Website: apple
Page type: payment
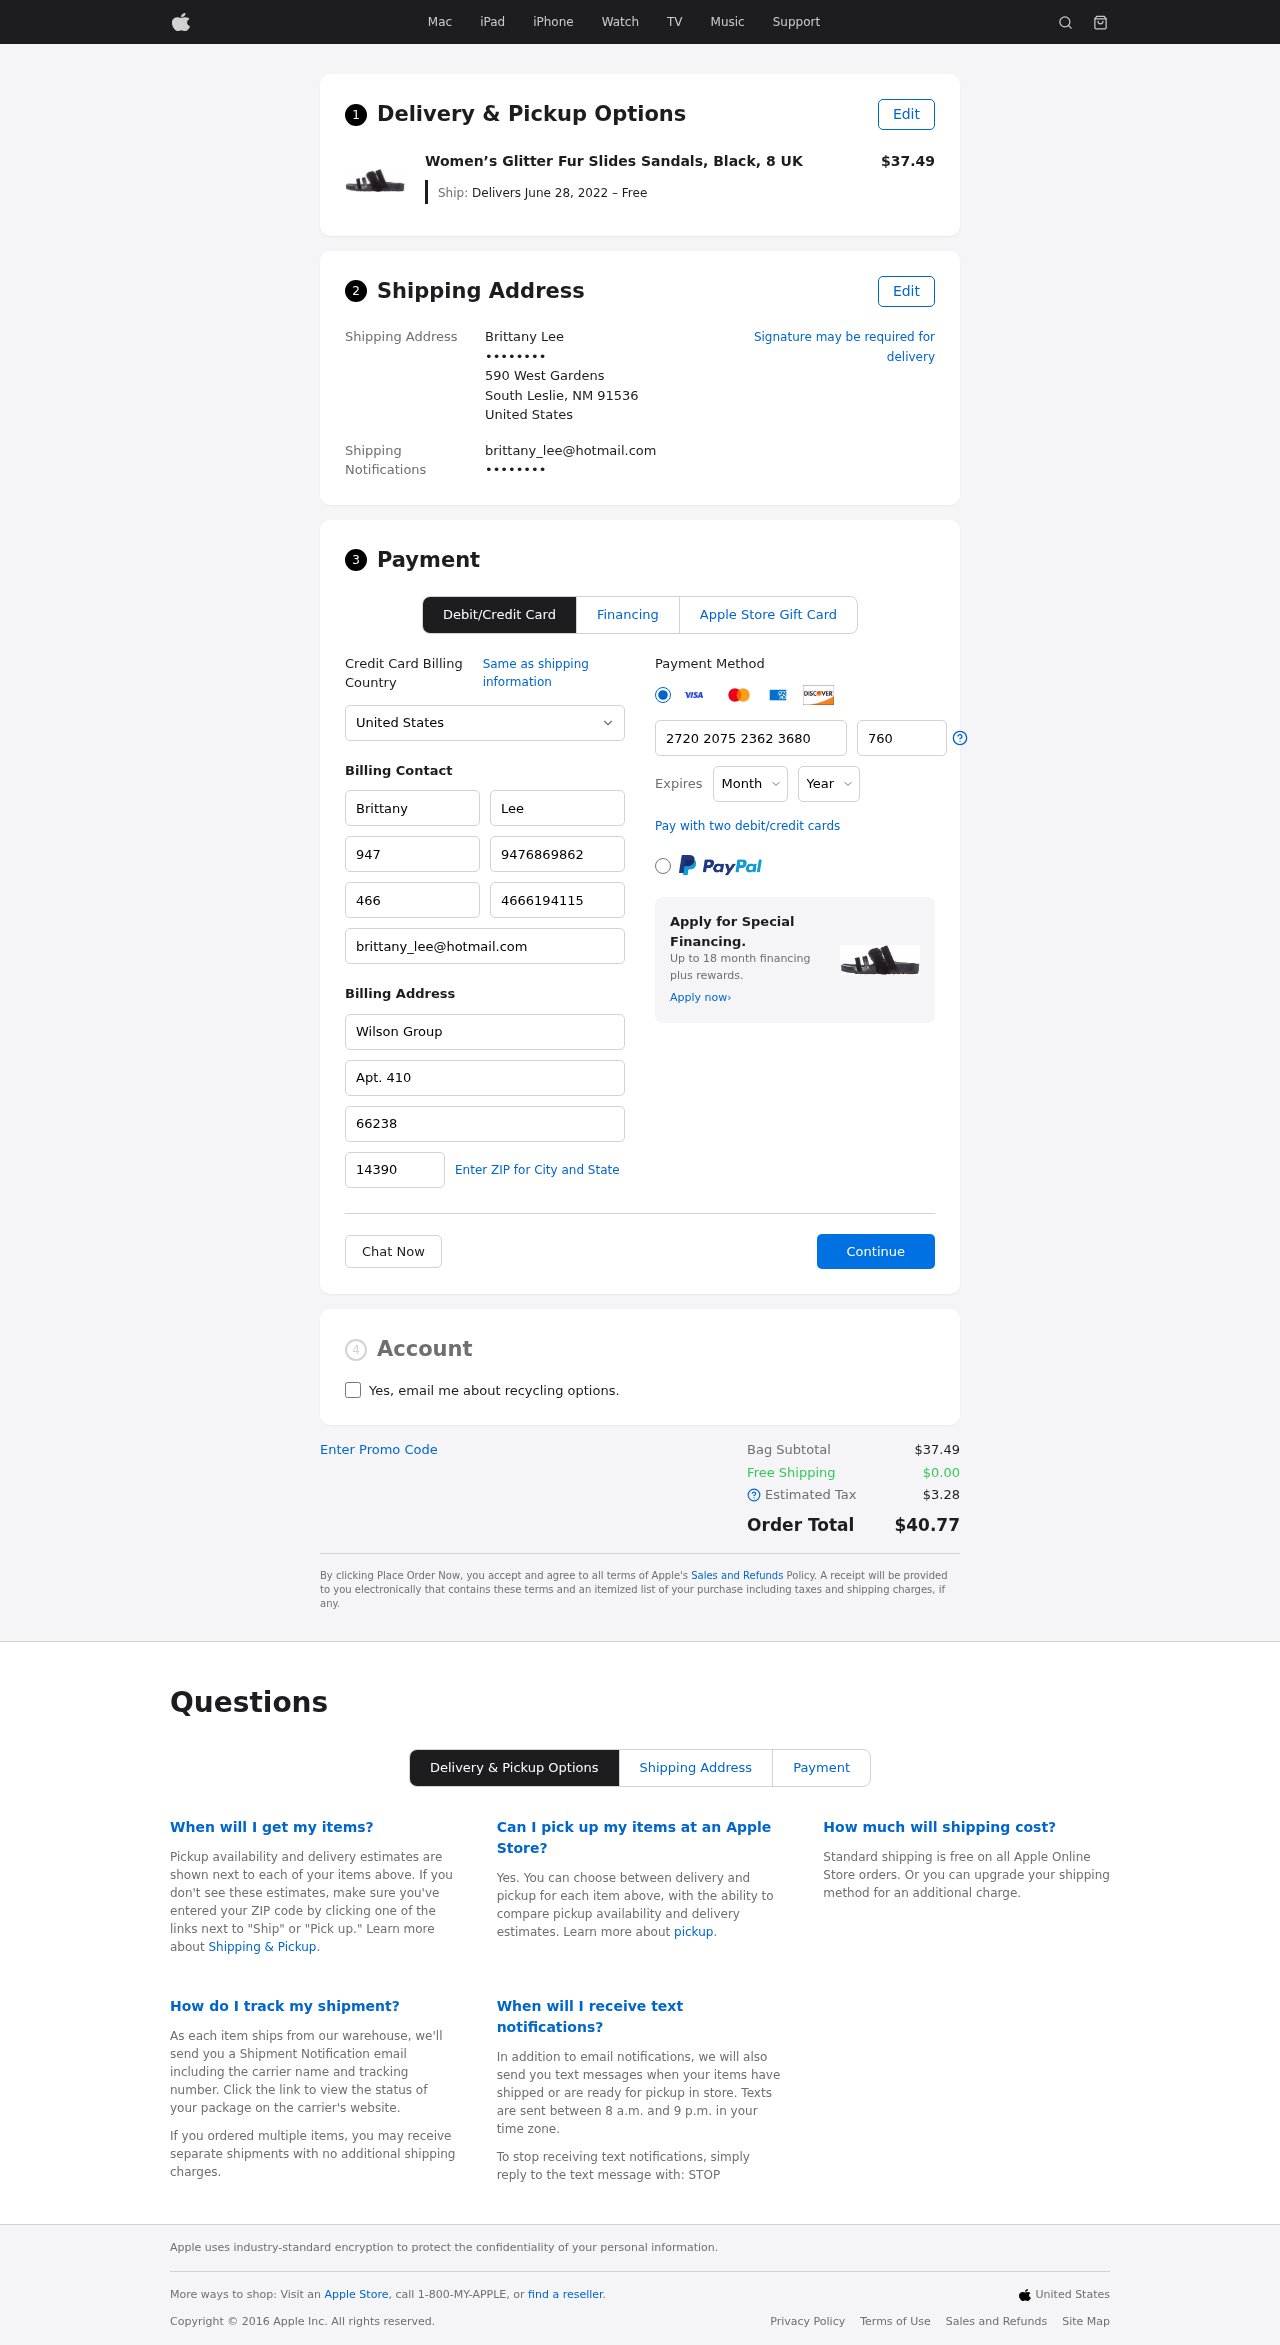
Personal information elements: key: PII_CARD_CVV
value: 760
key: PII_CARD_EXPIRY_MONTH
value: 02
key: PII_CARD_EXPIRY_YEAR
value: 26
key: PII_CARD_NUMBER
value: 2720 2075 2362 3680
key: PII_CITY_STATE_ZIP
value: South Leslie, NM 91536
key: PII_COMPANY
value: Wilson Group
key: PII_COUNTRY
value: United States
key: PII_EMAIL
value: brittany_lee@hotmail.com
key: PII_EMAIL2
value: brittany_lee@hotmail.com
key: PII_FIRSTNAME
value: Brittany
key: PII_FULLNAME
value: Brittany Lee
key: PII_LASTNAME
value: Lee
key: PII_PHONE3
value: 9476869862
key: PII_PHONE_ALT
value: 4666194115
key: PII_PHONE_ALT_AREA
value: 466
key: PII_PHONE_AREA
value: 947
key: PII_POSTCODE2
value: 14390
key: PII_SECURITY_CODE
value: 66238
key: PII_STREET
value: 590 West Gardens
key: PII_STREET2
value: Apt. 410
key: PII_PHONE
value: ••••••••
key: PII_PHONE2
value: ••••••••
Product elements: key: PRODUCT1_NAME
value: Women’s Glitter Fur Slides Sandals, Black, 8 UK
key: PRODUCT1_PRICE
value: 37.49
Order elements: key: ORDER_DELIVERY_DATE
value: Delivers June 28, 2022 – Free
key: ORDER_SUBTOTAL
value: $37.49
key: ORDER_SHIPPING_COST
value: $0.00
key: ORDER_TAX
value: $3.28
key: ORDER_TOTAL
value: $40.77